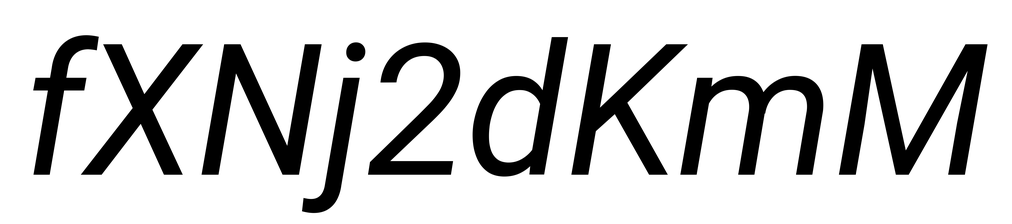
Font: Roboto-Italic_Italic